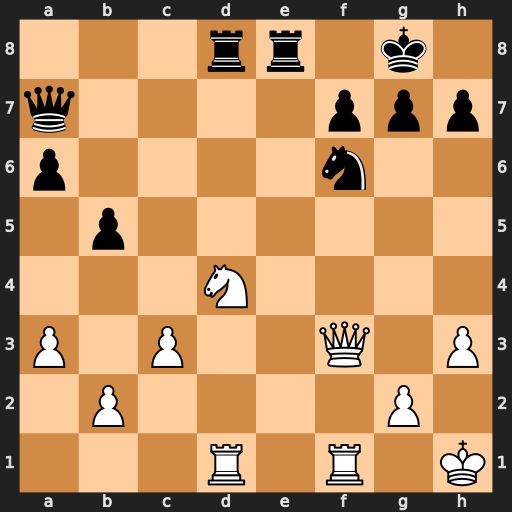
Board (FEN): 3rr1k1/q4ppp/p4n2/1p6/3N4/P1P2Q1P/1P4P1/3R1R1K
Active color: w
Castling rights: -
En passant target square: -
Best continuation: Nc6 Rxd1 Nxa7 Rxf1+ Qxf1